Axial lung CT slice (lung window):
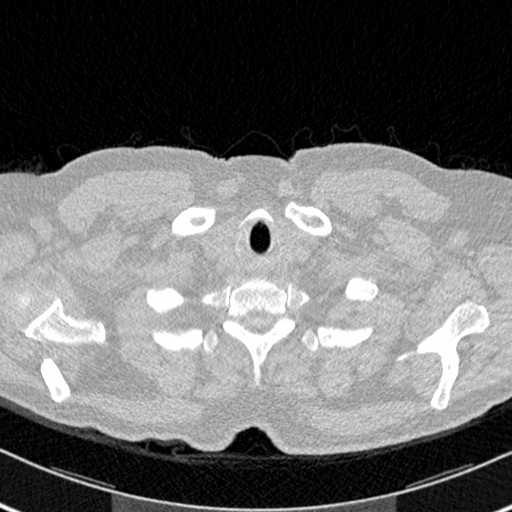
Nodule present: no